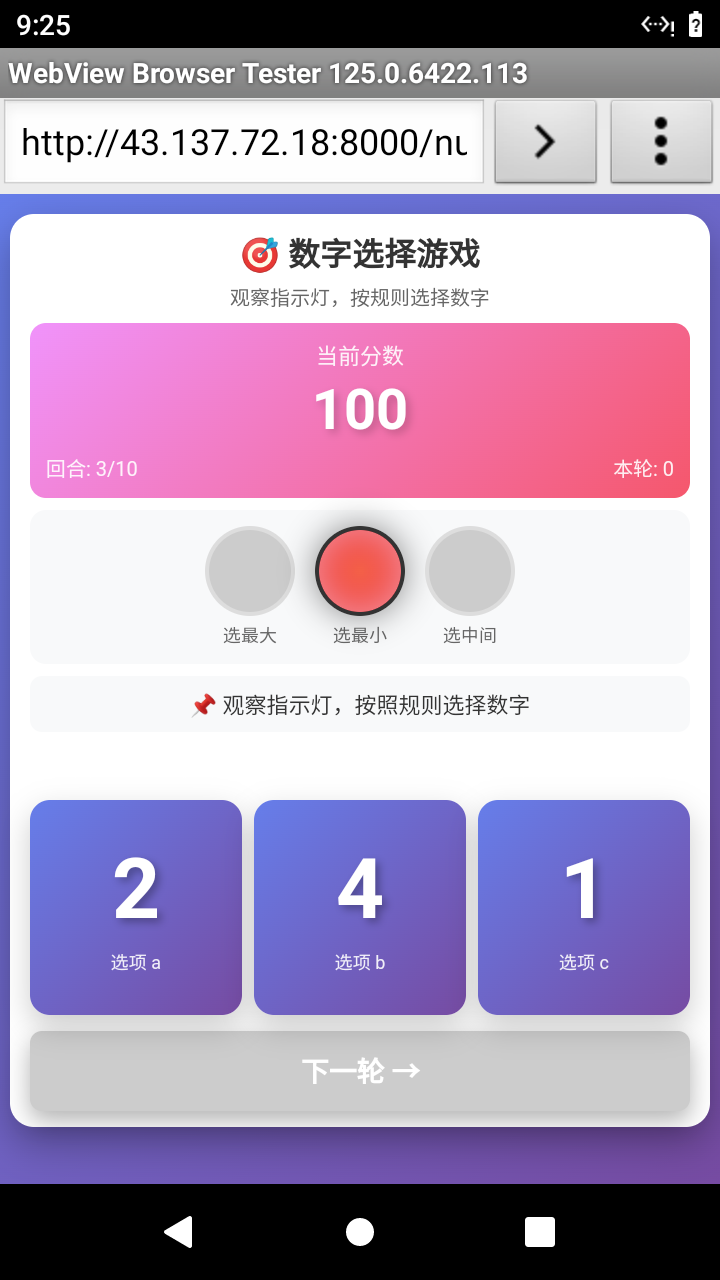

Select the correct number based on the traffic light color.
Answer: 2